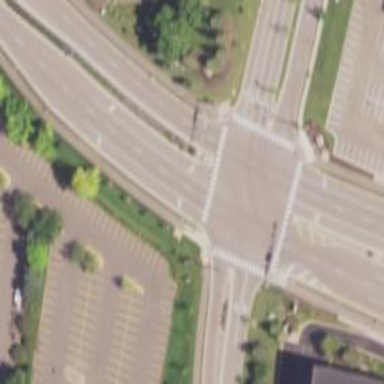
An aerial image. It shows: Cycleway with asphalt surface and zebra crossing marking.